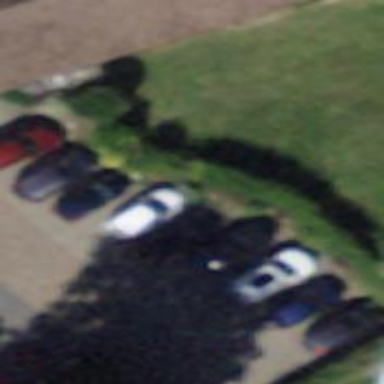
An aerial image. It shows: Parking area with surface.